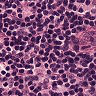
Metastatic tissue present: no